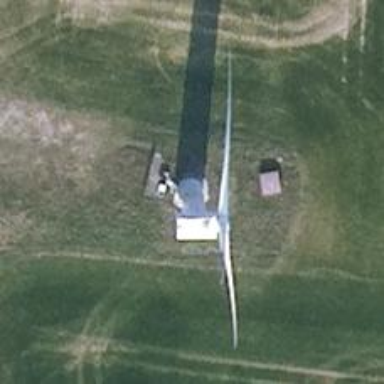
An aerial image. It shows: Wind generator in the form of horizontal axis wind turbine.